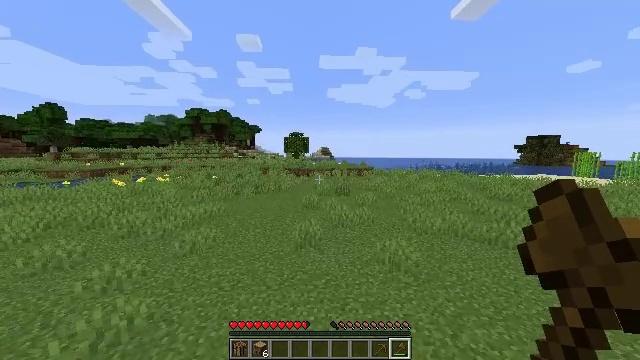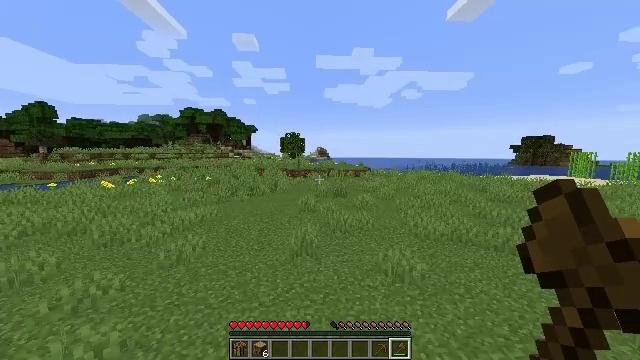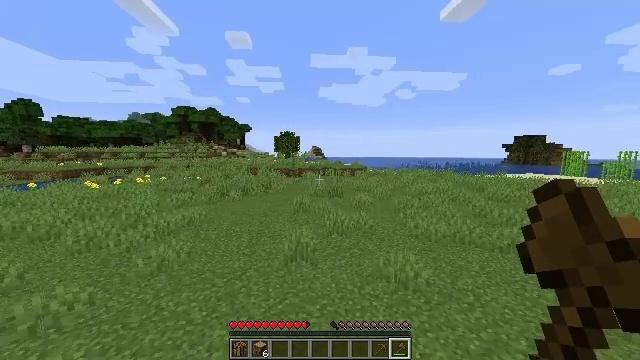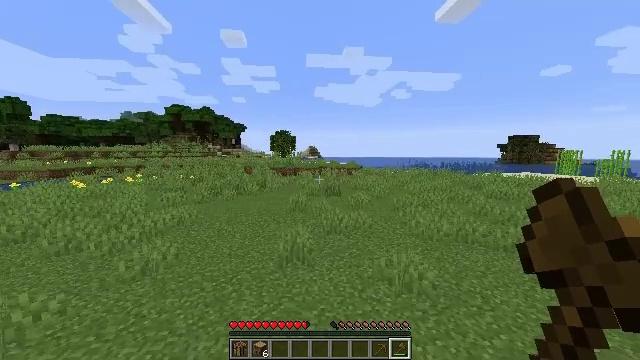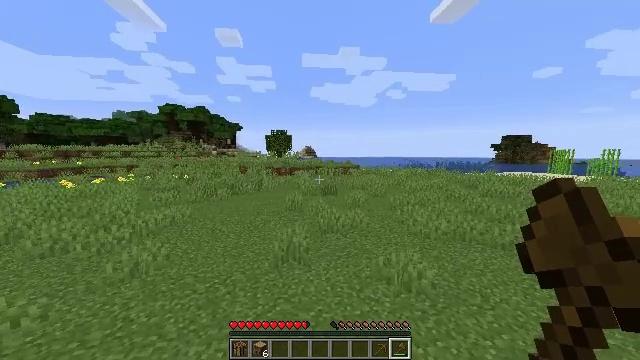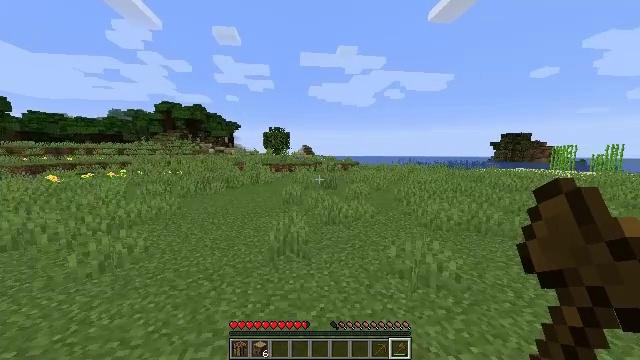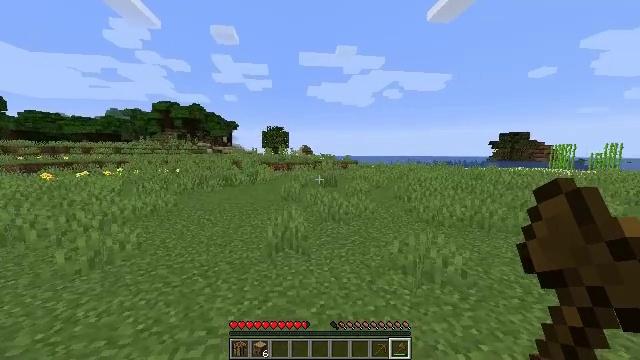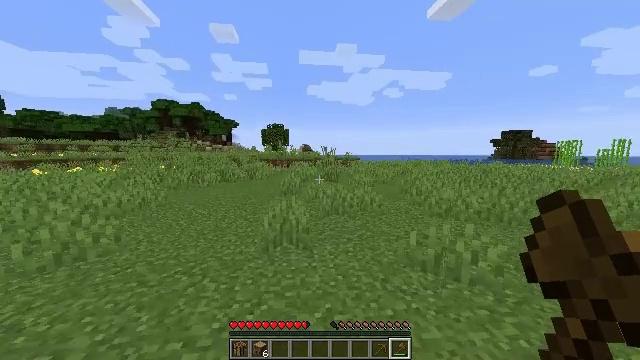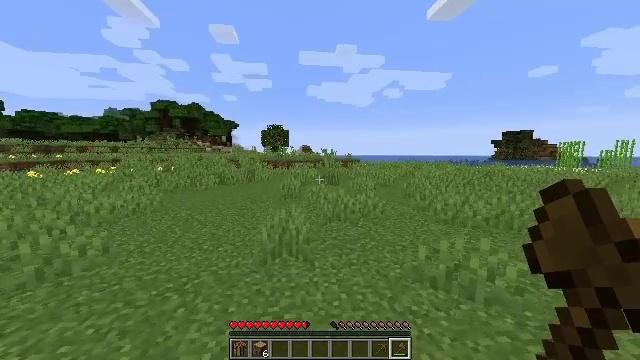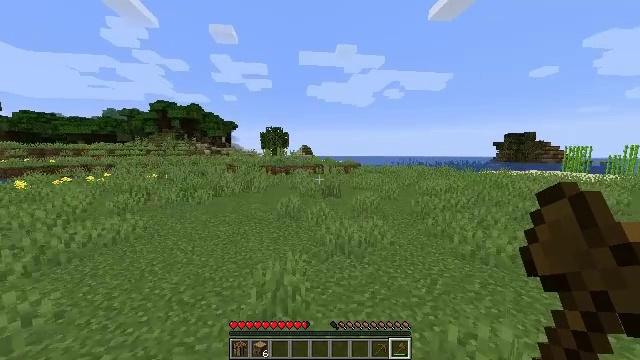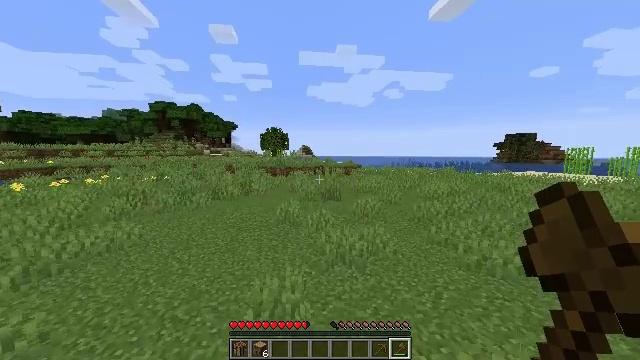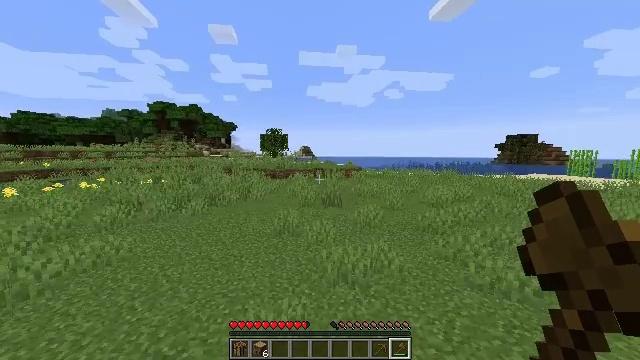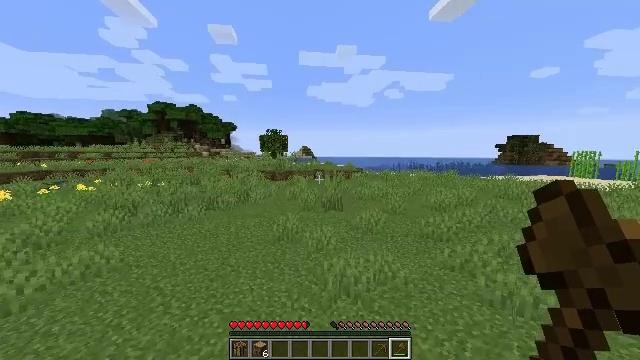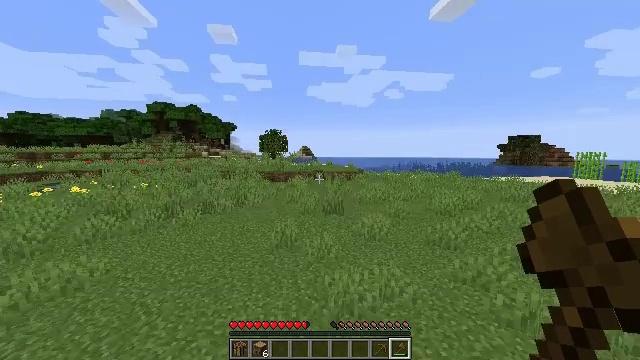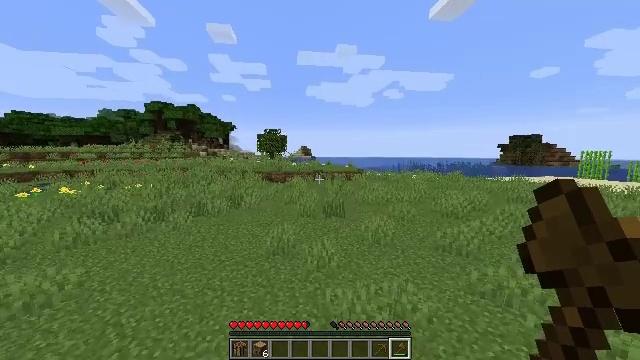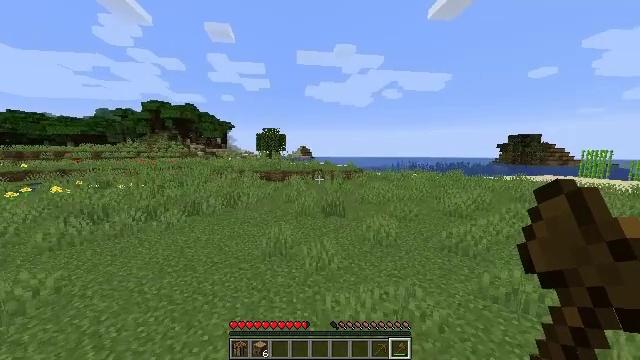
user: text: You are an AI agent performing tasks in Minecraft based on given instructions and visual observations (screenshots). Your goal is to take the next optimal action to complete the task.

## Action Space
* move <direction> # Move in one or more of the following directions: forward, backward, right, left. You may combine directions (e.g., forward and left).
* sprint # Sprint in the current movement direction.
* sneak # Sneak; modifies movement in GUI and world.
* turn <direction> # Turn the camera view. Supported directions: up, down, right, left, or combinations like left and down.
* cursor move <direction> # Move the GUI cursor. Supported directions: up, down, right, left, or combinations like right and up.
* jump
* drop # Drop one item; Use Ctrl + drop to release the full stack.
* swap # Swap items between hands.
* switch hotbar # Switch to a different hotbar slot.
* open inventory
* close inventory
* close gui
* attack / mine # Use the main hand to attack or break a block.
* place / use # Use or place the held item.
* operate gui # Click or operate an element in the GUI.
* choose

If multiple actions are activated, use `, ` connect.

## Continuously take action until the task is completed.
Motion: motion action
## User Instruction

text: Remove the tall grass to clear the area.
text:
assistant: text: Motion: move forward, sprint, jump
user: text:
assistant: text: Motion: move forward, turn right, jump
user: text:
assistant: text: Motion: move forward, turn right, jump
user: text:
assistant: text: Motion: move forward, turn right, jump
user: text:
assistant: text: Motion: move forward, jump
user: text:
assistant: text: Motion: move forward, jump
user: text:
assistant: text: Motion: move forward, jump
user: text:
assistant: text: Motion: move forward, jump
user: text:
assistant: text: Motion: move forward, sprint, jump
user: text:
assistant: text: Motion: move forward, sprint, jump
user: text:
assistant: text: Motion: move forward, sprint, jump
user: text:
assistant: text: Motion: move forward, sprint, jump
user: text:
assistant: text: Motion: move forward, sprint, jump
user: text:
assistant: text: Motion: move forward, jump
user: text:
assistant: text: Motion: move forward, jump
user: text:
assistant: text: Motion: move forward, jump
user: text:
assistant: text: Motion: move forward, jump
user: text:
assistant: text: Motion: move forward, jump
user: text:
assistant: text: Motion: move forward, jump
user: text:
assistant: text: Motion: move forward, jump
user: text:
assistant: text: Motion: move forward, sprint, turn left, jump
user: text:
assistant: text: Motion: move forward, sprint, turn left, jump
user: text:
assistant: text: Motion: move forward, sprint, jump
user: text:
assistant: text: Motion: move forward, sprint, jump
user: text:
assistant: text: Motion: move forward, sprint, jump
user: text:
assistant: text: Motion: move forward, jump
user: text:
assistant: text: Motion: move forward, jump
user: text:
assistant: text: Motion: move forward, jump
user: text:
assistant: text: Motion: move forward, jump
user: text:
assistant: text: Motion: move forward, jump